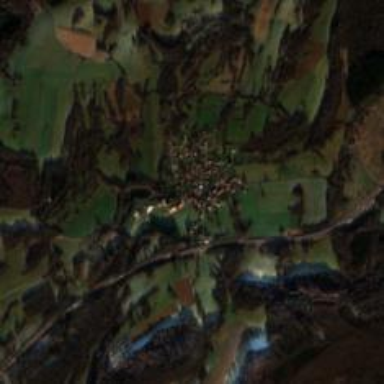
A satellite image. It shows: Village.